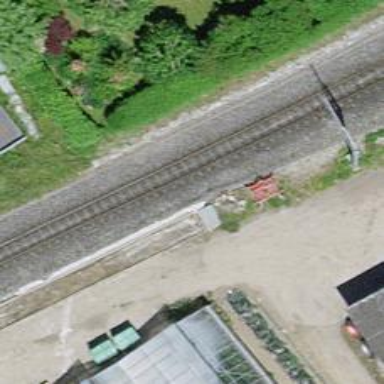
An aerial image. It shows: Narrow-gauge railway track with 1 electrified contact line.